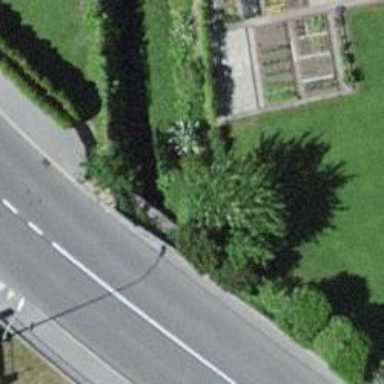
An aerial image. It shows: Hedge acting as barrier.